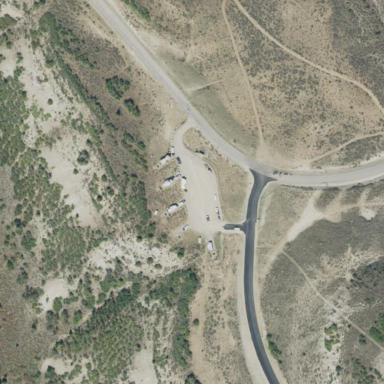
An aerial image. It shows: Campsite for tourism.